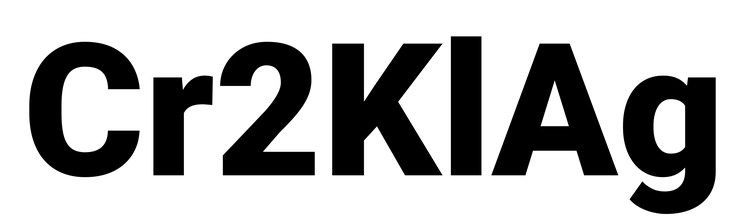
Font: Roboto_Black